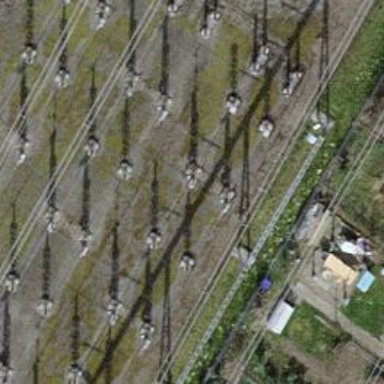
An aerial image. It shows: Switch used for power control.